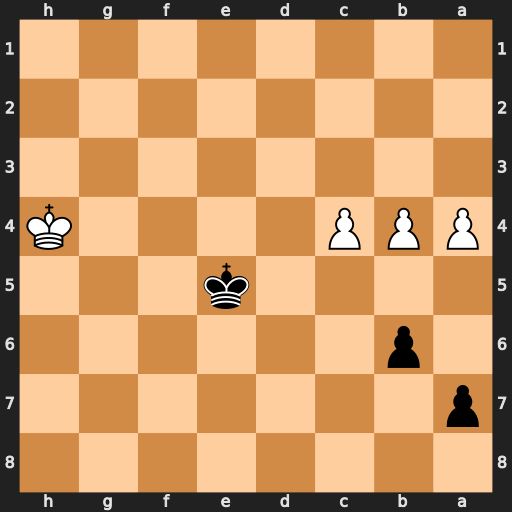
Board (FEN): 8/p7/1p6/4k3/PPP4K/8/8/8
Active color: b
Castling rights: -
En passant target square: -
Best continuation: Kd4 a5 Kxc4 axb6 axb6